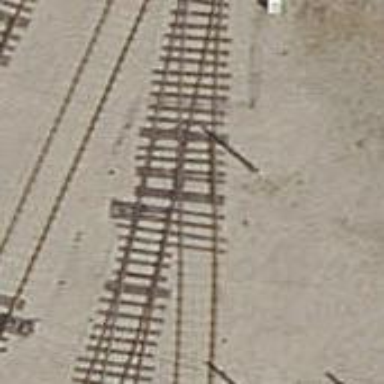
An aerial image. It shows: Railway switch.